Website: macys
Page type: customer-info-address
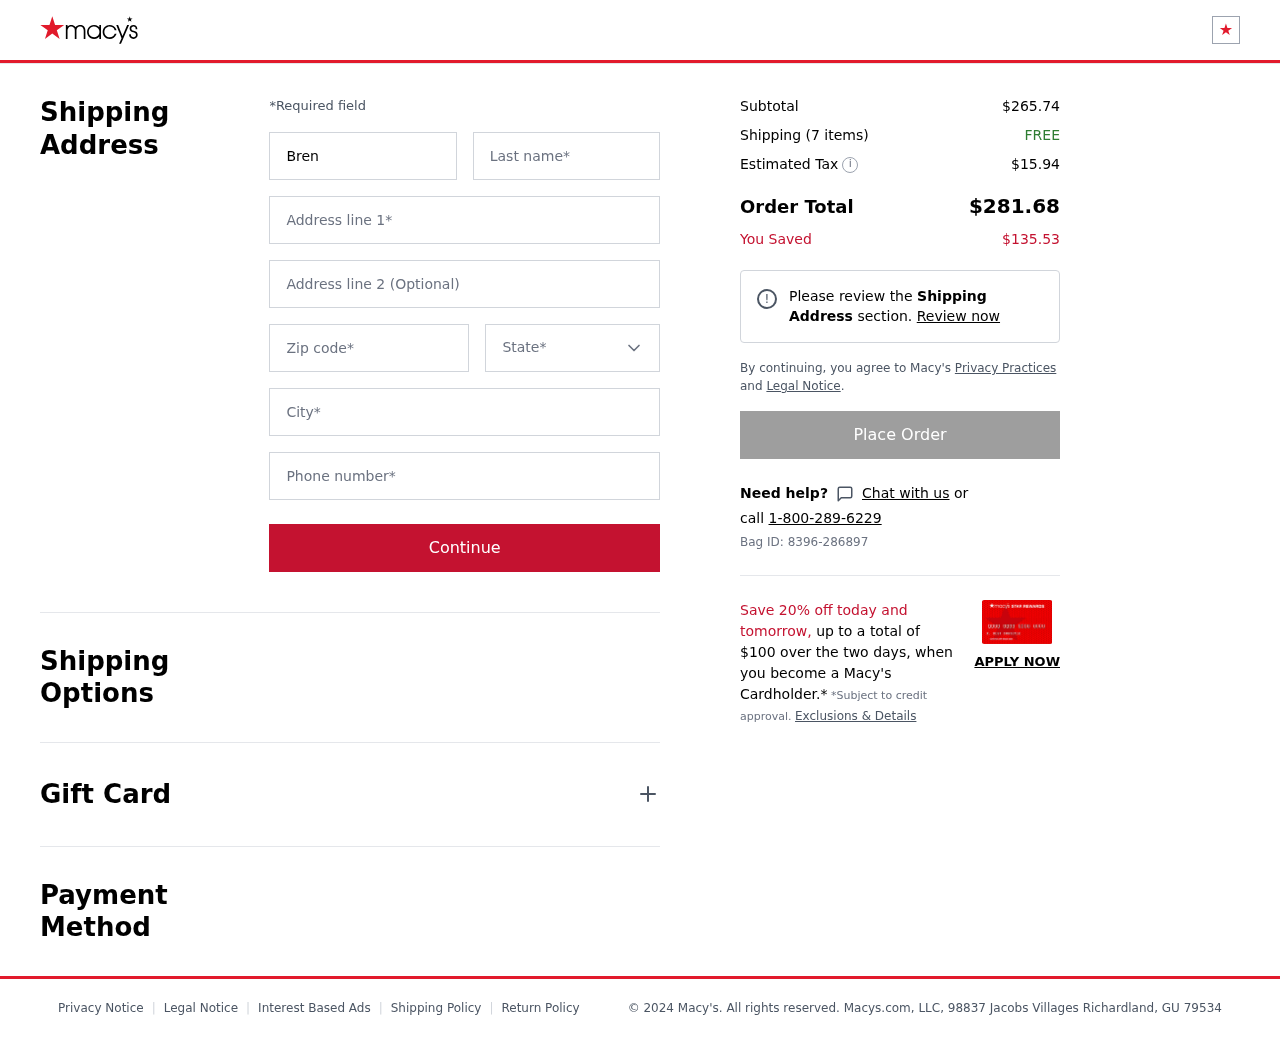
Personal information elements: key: PII_CITY
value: Richardland
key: PII_FIRSTNAME
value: Brenda
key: PII_LASTNAME
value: Richardson
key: PII_PHONE
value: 2713648881
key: PII_POSTCODE
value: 79534
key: PII_STATE
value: GU
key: PII_STREET
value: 98837 Jacobs Villages
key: PII_STREET2
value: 52727 Jeffrey Roads Apt. 266
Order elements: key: ORDER_SUBTOTAL
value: $265.74
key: ORDER_NUM_ITEMS
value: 7
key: ORDER_SHIPPING_COST
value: FREE
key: ORDER_TAX
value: $15.94
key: ORDER_TOTAL
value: $281.68
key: ORDER_SAVINGS
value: $135.53
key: ORDER_BAG_ID
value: Bag ID: 8396-286897